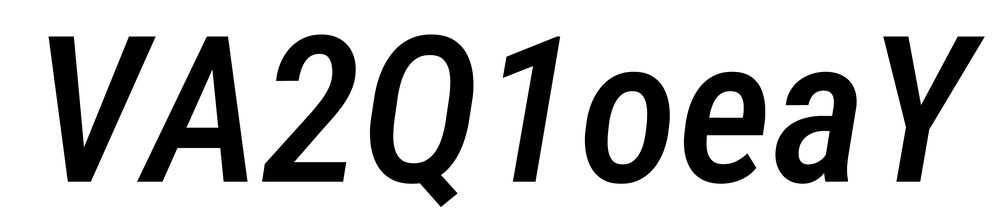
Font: Roboto-Italic_Condensed_Medium_Italic